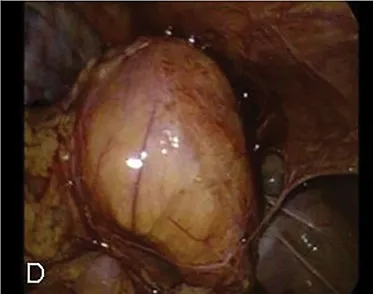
Laparoscopic view of the mass (
D.
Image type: medical_photograph (other_medical_photograph)